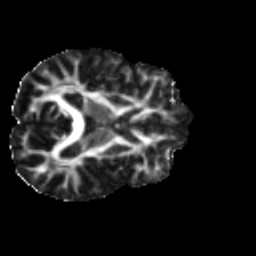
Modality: FA
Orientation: axial
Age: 55
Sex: male
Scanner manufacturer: ge
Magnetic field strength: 3 T
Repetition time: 7.8 s
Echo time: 0.0611 s